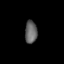
Tissue: lung
Cell type: Epithelial cells
Senescence score: 0.7718
Nuclear area (px): 267
Mean DAPI intensity: 100.745